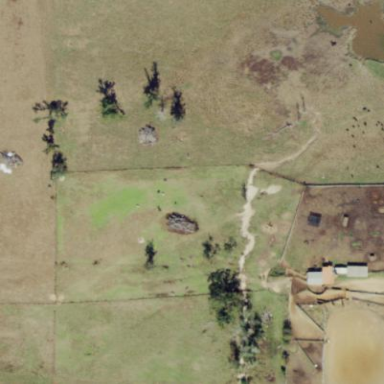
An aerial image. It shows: Feedlot within farmyard.